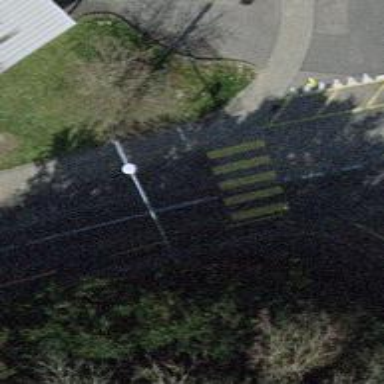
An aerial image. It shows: Marked crossing with zebra markings on the road.